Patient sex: M
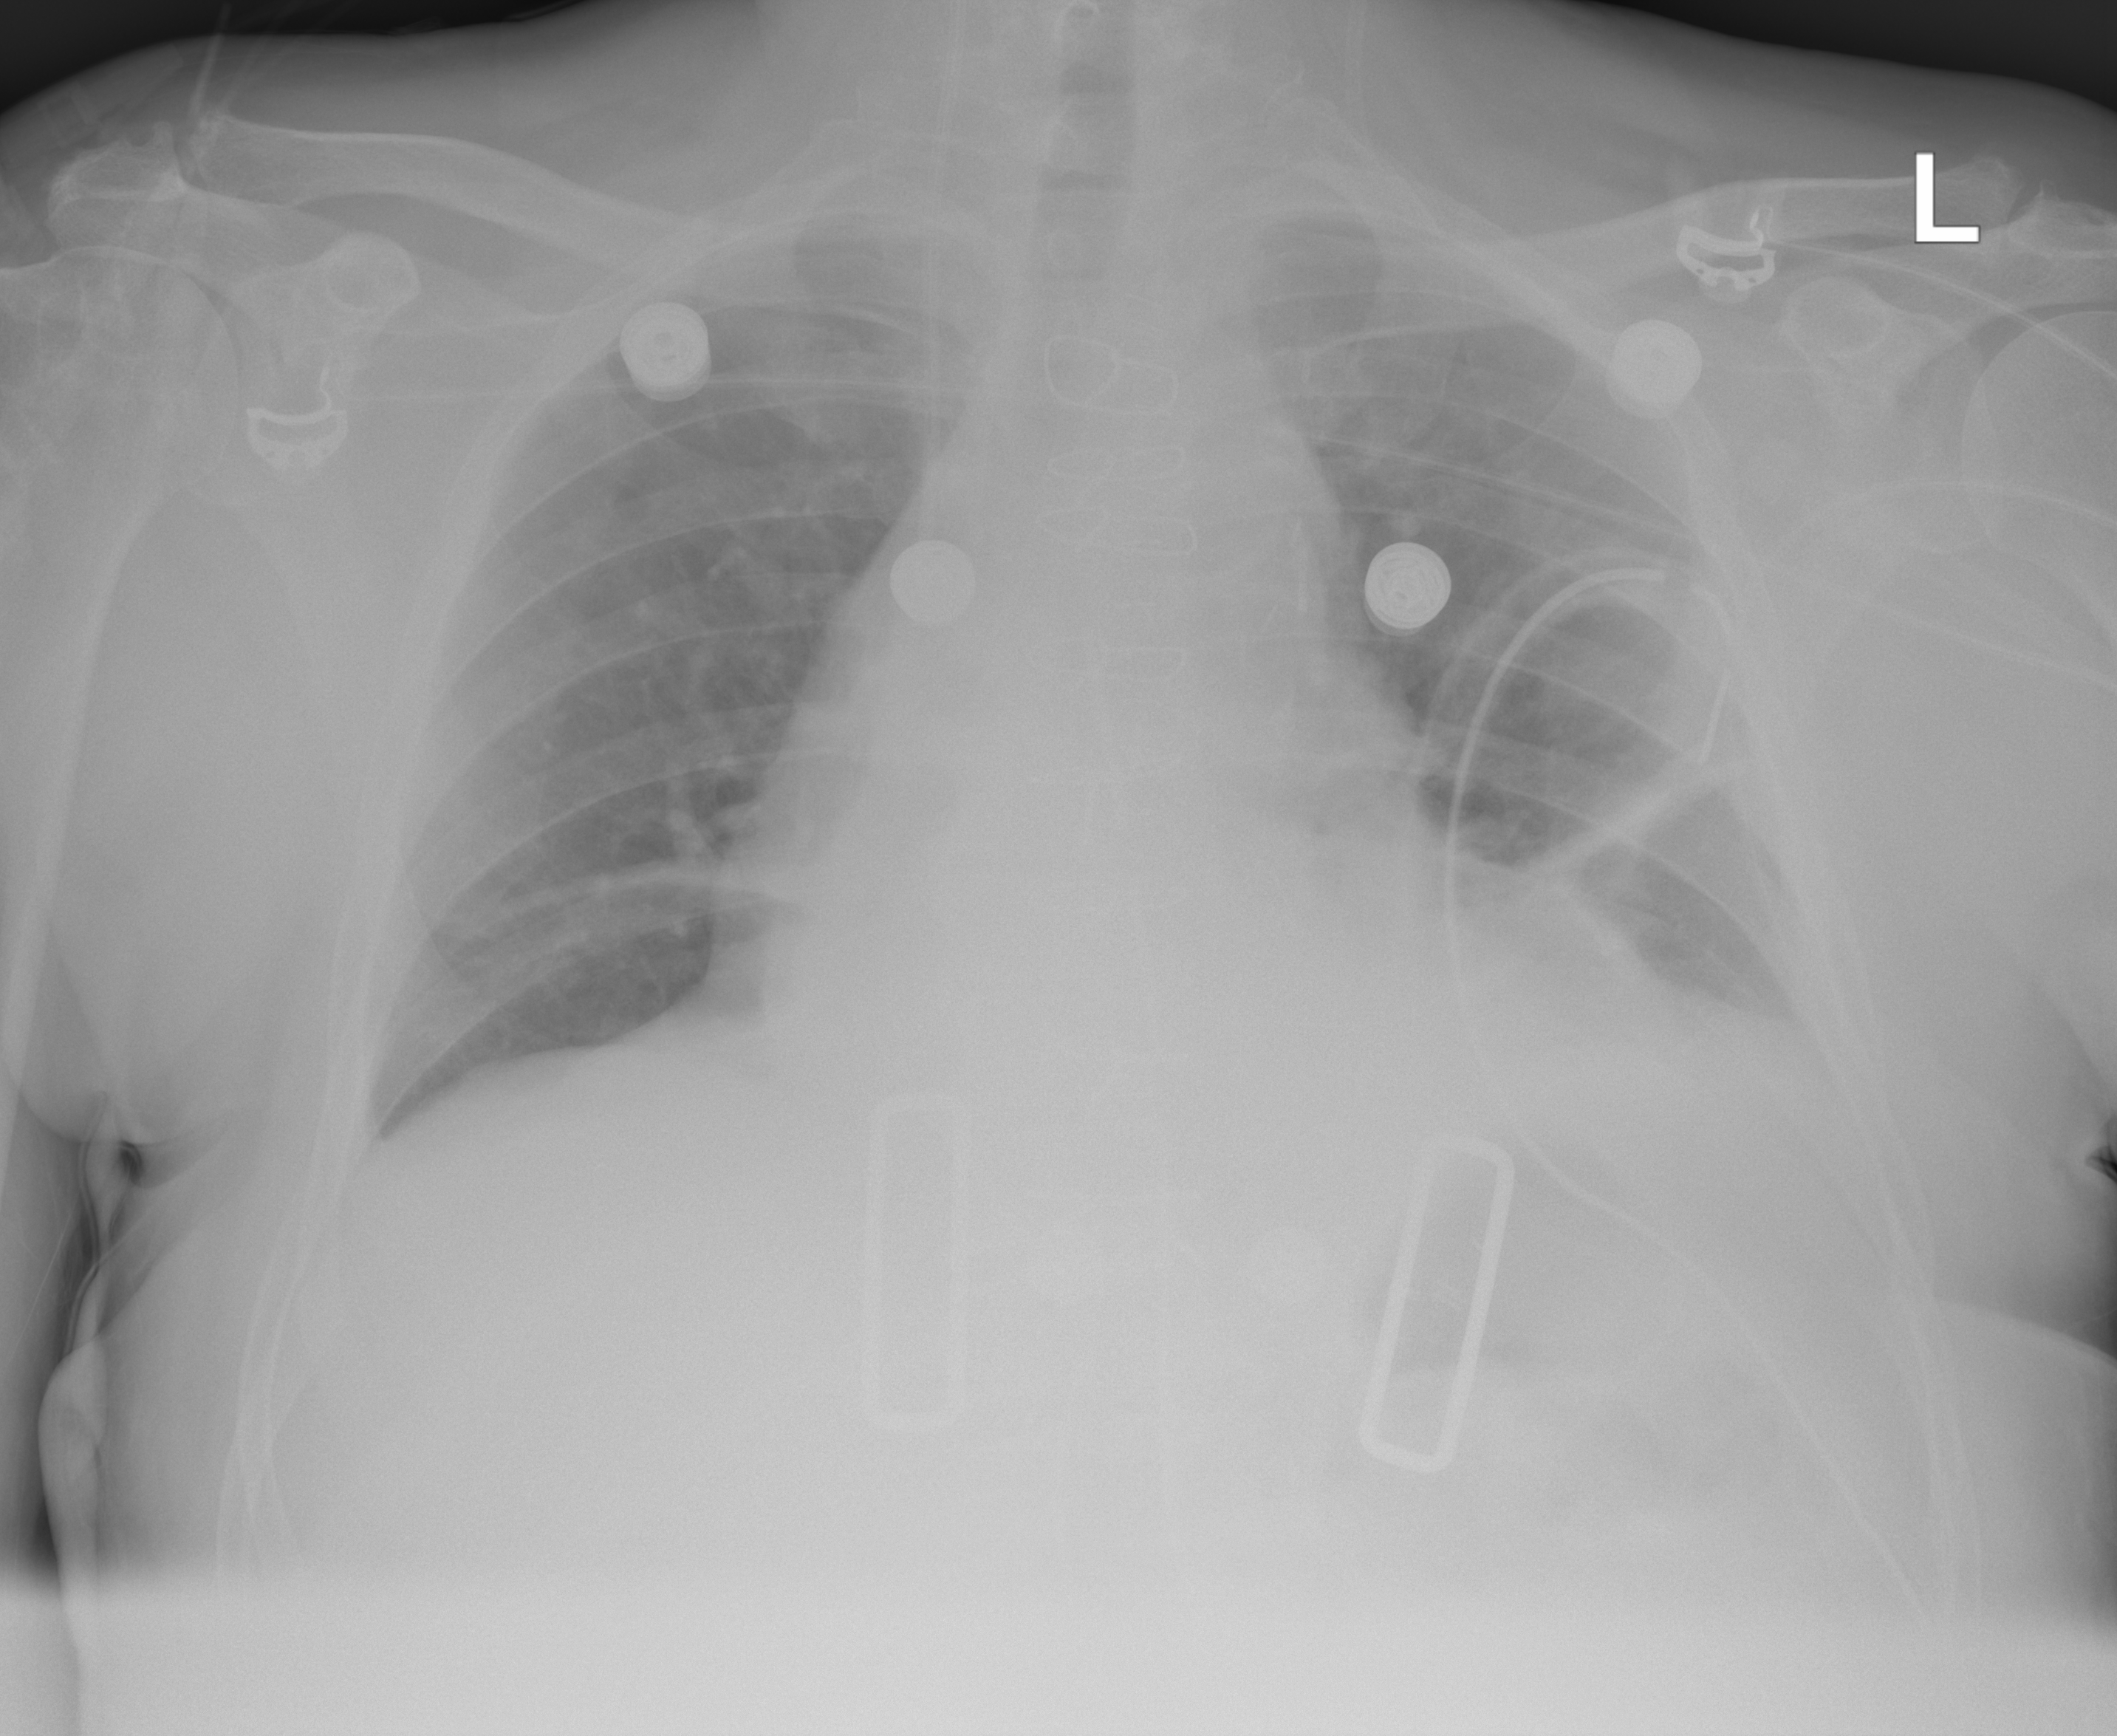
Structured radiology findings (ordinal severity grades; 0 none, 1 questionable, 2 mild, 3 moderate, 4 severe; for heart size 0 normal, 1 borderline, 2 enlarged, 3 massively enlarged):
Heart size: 2
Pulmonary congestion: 0
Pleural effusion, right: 1
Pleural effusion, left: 2
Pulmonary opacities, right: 0
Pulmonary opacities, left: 0
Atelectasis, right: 2
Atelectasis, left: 2